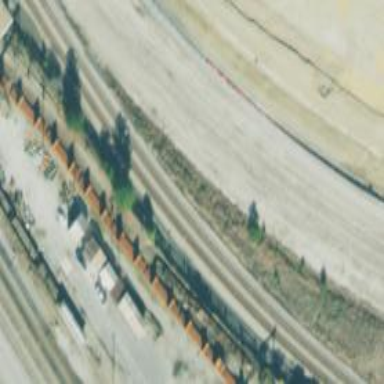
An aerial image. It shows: Abandoned railway yard with milepost marked "WA".